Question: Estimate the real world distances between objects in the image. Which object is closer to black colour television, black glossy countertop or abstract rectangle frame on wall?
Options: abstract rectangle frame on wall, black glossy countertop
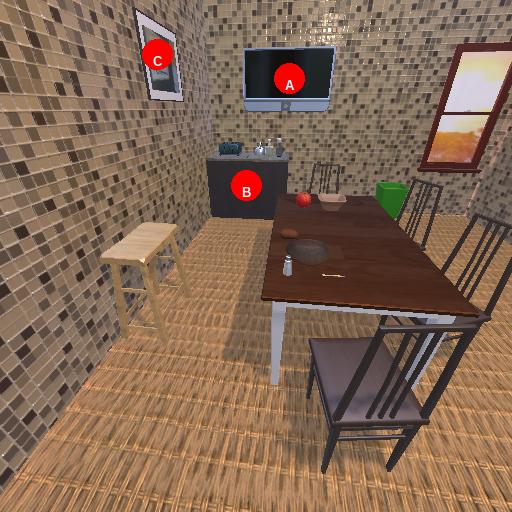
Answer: abstract rectangle frame on wall